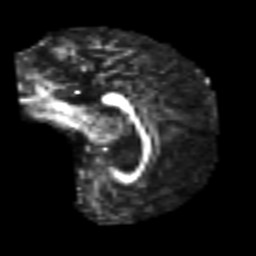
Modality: FA
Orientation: sagittal
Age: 56
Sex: male
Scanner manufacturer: siemens
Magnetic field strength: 3 T
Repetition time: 4.987 s
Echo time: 0.0792 s